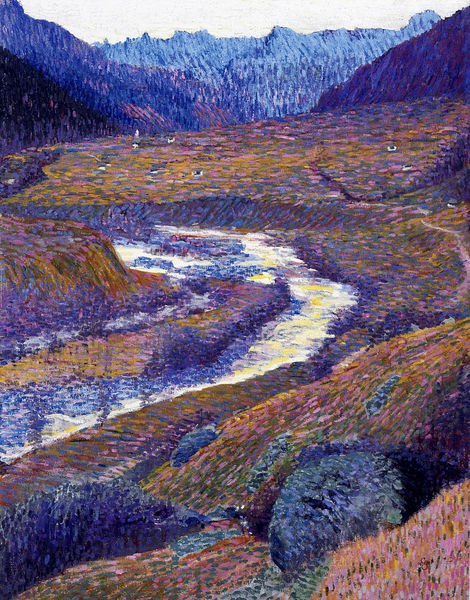
Titel: Sera d'autunno, Herbstabend
Künstler: Giovanni Giacometti
Standort: Aarau
Institution: Aargauer Kunsthaus
Schlagwörter: berg, blau, felsen, gemälde, himmel, wasser, weiß, bäume, fluss, gelb, grün, impressionismus, landschaft, ocker, ufer, braun, bunt, hintergrund, orange, gras, haus, rot, schnee, weg, wiese, expressionismus, malerei, stein, öl, bach, erde, feld, felder, ferne, gräser, häuser, hügel, natur, norden, vögel, büsche, einsam, gewässer, pastos, wiesen, boden, insel, land, rosa, tal, wald, biegung, pointilismus, heu, berge, farben, gebirge, gipfel, leer, verlassen, lila, violett, alm, van gogh, böschung, strom, duktus, monet, manet, menschenleer, striche, eindruck, impression, panorama, punkte, flussbett, flusslandschaft, wälder, becken, gewunden, strich, tupfen, kunst, pinsel, pinselstrich, moor, lanschaft, bachlauf, flusstal, sisley, signac, paysage, waser, bergbach, eau, montagnes, flussinsel, bleu, gleithang, montagne, riviere, campagne, pointillismus, pointilistisch, pointillisme, prallhang, pelouse, giacometti, aube, point, landschaftwiese, poitilistisch, collines, b, vallée, wassder, ruisseau, prés, paturages, l'eau, tal haus, srosa, van ghog, d'eau